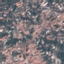
Land use / land cover: Residential